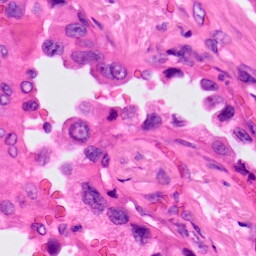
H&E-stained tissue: Lung